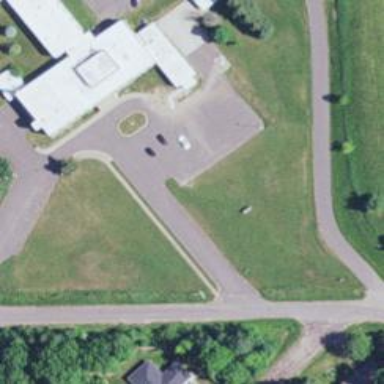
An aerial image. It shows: Paved parking area.